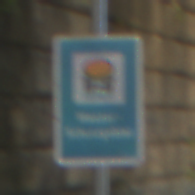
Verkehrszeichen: Wasserschutzgebiet
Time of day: Midday
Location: Outdoor (Urban)
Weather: Clear
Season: NotSpecified
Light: Natural